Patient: sex M, age 45
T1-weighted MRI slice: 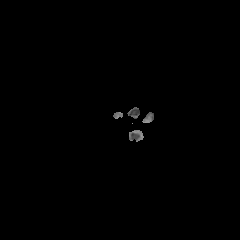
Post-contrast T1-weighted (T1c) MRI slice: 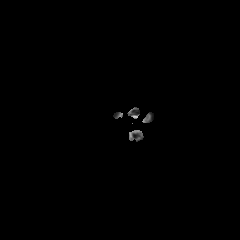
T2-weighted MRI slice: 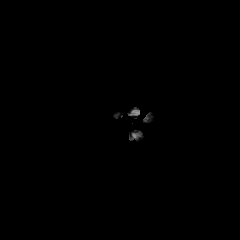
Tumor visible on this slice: no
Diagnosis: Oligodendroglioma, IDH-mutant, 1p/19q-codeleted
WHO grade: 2